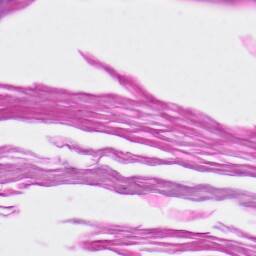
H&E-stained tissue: Skin